Brain MRI, t2w sequence, axial 2D slice.
Patient: age 33, sex F, weight 95 kg, height 1.95 m
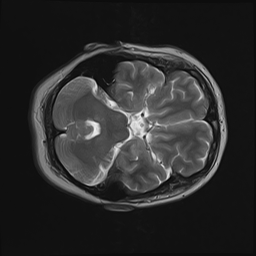